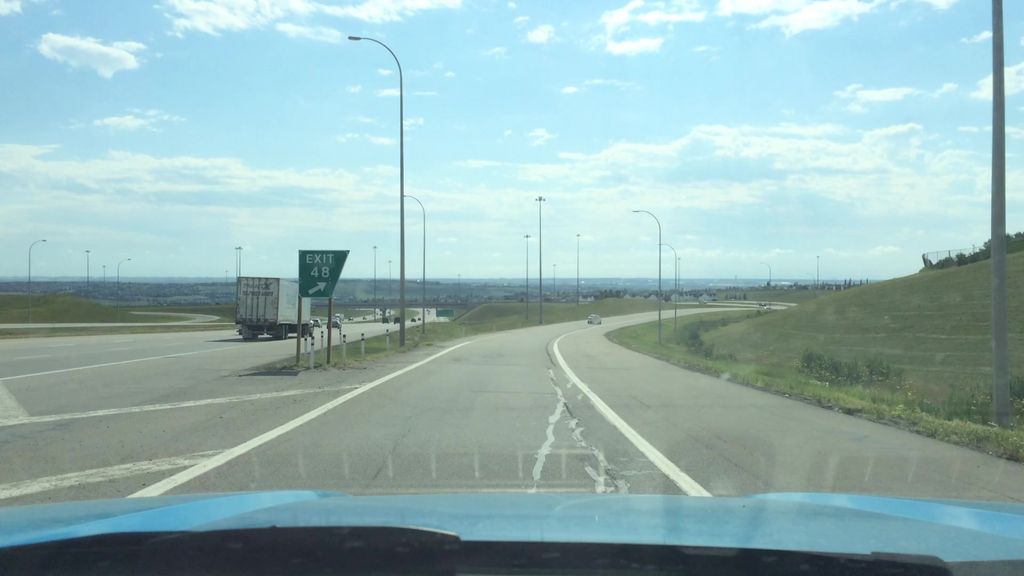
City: calgary